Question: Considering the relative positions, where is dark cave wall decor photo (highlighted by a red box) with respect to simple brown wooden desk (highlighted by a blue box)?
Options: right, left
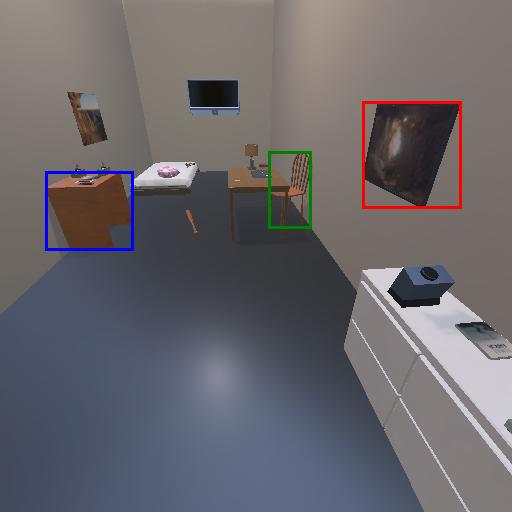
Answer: right